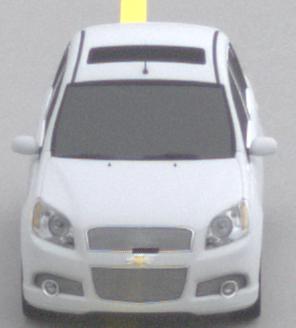
Make: Chevrolet
Model: Aveo 1.2
Detailed model: Aveo
Model produced from: 2008/06
Model produced until: 2011/01
Doors: 3
Color: white
Road condition: dry road
Daytime: midday
Contrast: low contrast